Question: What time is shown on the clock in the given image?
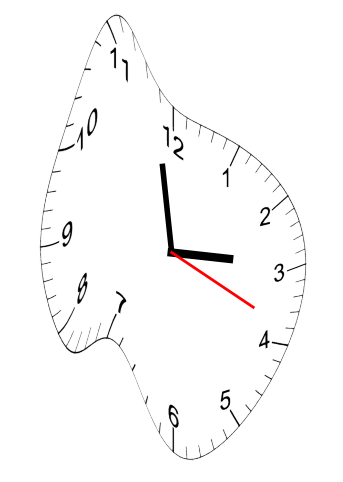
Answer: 02:58:19